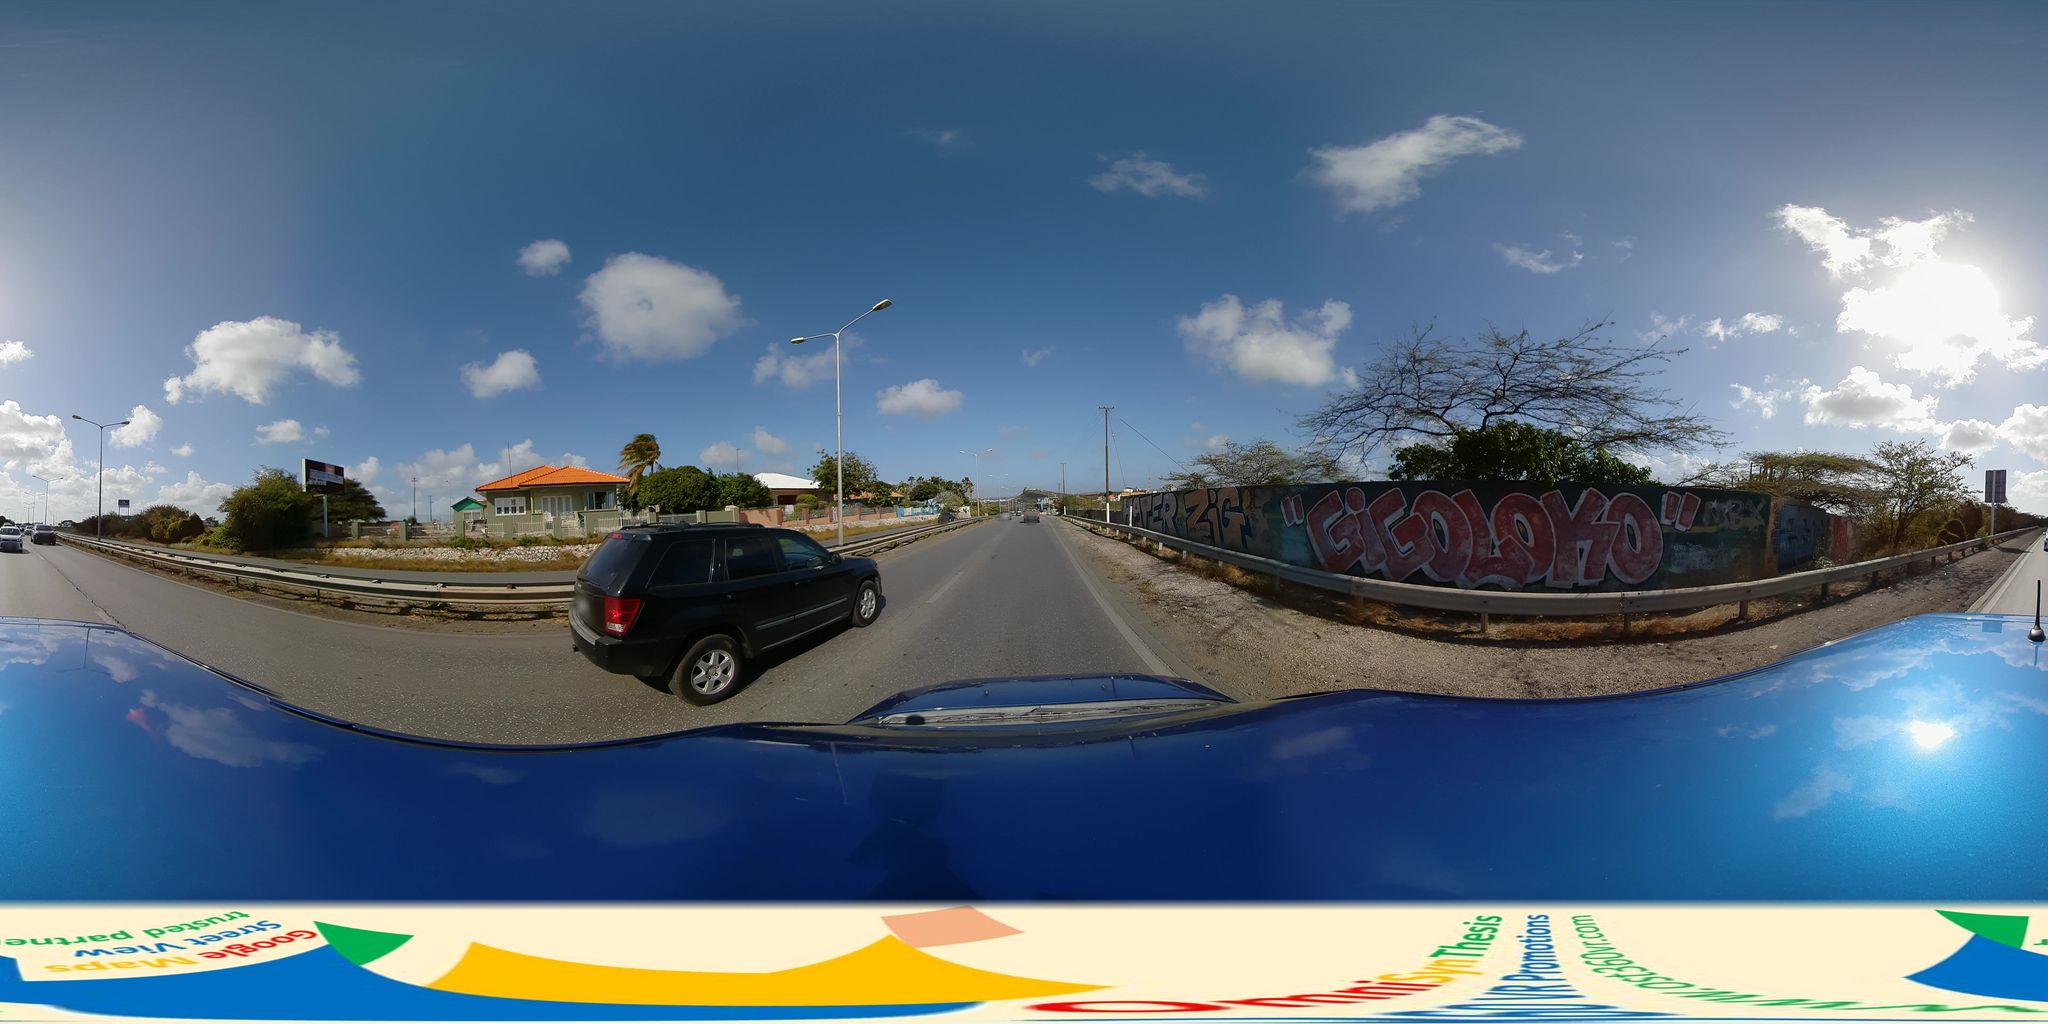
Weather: clear
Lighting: day
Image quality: slightly poor
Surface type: cycling surface
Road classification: trunk_link, residential
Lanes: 1
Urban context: suburban or peri-urban
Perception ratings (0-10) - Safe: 6.04, Lively: 1.29, Beautiful: 8.38, Boring: 3.58, Depressing: 5.71, Wealthy: 6.92